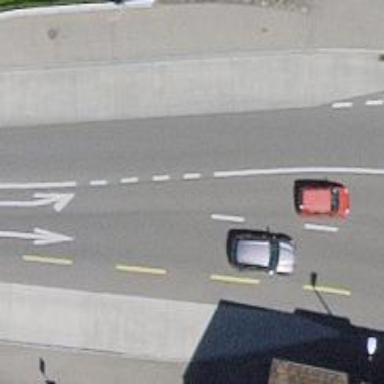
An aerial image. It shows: Bus stop equipped with public transport stop position.